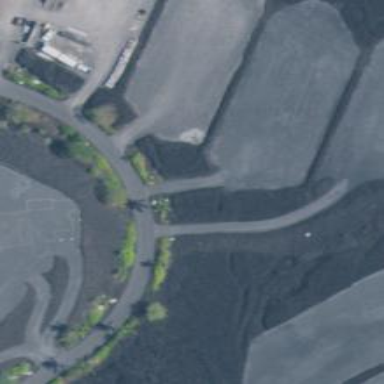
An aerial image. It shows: Residential road with asphalt surface.